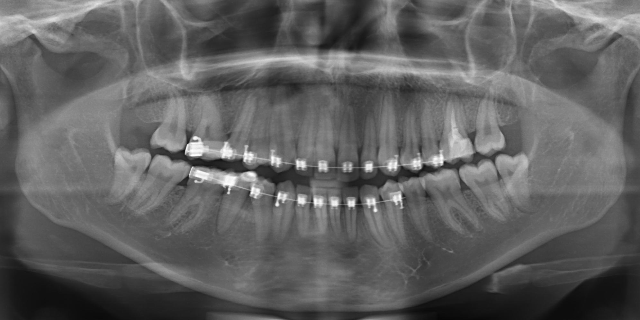
adult